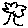
Label: tree